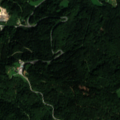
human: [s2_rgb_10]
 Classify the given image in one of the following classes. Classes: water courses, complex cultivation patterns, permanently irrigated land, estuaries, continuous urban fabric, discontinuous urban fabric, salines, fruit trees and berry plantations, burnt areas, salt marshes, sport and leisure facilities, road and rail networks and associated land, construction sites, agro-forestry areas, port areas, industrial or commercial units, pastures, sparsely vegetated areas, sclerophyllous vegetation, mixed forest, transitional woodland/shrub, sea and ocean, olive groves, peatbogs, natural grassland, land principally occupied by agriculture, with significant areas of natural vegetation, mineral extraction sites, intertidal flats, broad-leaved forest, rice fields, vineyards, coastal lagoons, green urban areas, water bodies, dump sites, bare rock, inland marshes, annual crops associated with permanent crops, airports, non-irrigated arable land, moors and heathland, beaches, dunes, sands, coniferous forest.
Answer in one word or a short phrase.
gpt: mineral extraction sites, land principally occupied by agriculture, with significant areas of natural vegetation, broad-leaved forest, coniferous forest, mixed forest